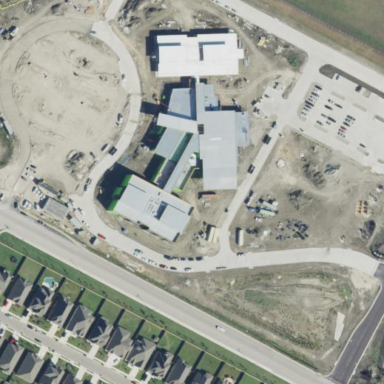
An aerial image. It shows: School.